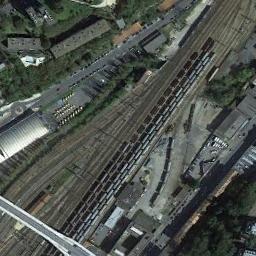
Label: railway_station